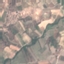
Land use / land cover class: PermanentCrop